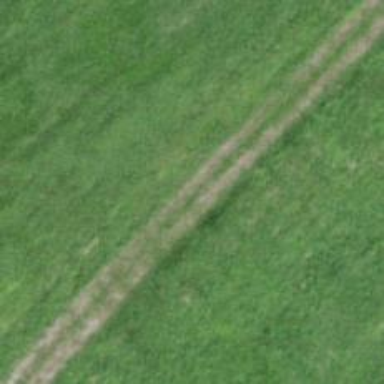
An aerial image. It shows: Track with grade 3 tracktype.